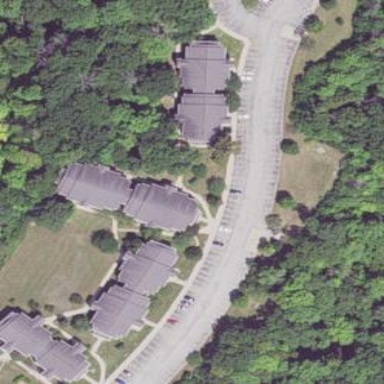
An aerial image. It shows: Residential area that is also university.